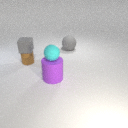
small brown rubber cylinder to the left of large purple rubber cylinder